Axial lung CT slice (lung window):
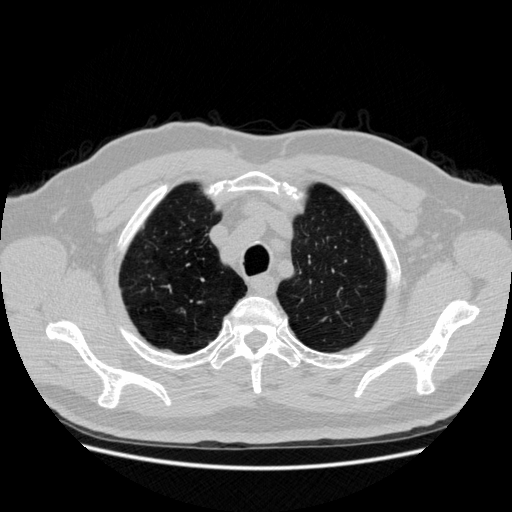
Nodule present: no